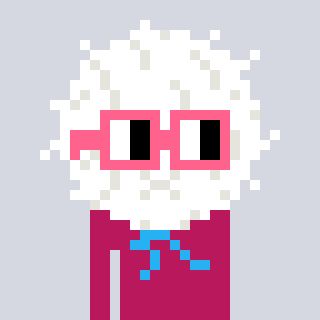
a pixel art character with square pink glasses, a cottonball-shaped head and a darkpink-colored body on a cool background